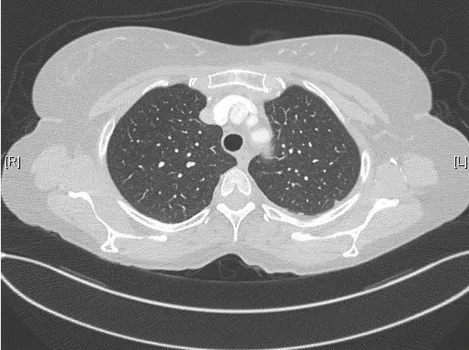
Chest scanner of October 2014 showing stable aspect of lung micronuodules.
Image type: radiology (ct)